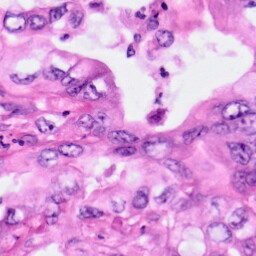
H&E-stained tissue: Pancreatic